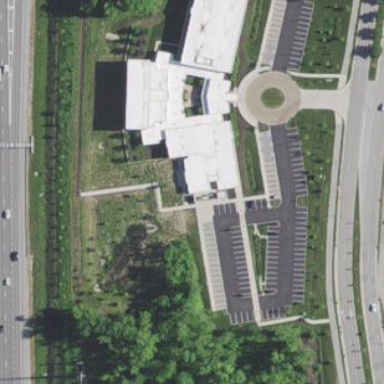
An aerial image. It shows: Office building.